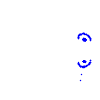
Particle: pion